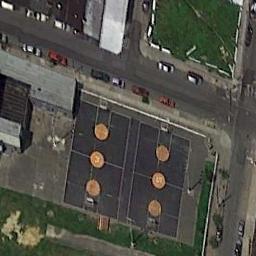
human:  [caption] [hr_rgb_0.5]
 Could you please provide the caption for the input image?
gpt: Two basketball courts next to a road and some buildings beside .

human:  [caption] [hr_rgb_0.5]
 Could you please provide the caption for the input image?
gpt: There are two basketball courts on the open place next to a road .

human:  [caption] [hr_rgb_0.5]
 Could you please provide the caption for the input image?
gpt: A line of cars drove by the basketball court .

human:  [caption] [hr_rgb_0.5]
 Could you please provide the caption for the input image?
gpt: The two basketball courts next to the buildings is separated by a road from a lawn .

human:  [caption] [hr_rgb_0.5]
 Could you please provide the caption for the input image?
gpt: Many cars are on the road next to two basketball courts .